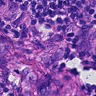
Metastatic tissue present: yes